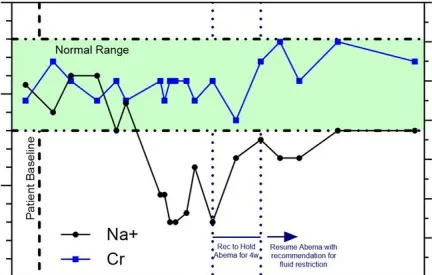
Shows the trends in serum Na+ (black line) and serum creatinine (Cr; blue line) as a function of days since the patient started adjuvant abemaciclib. After the onset of SIADH and hyponatremia, it was recommended to hold abemaciclib for 4 weeks, which resulted in a normalization of serum Na+ levels. The patient has since resumed and continues to take abemaciclib with a recommendation for fluid restriction.
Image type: pathology (masson_trichrome)